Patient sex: M
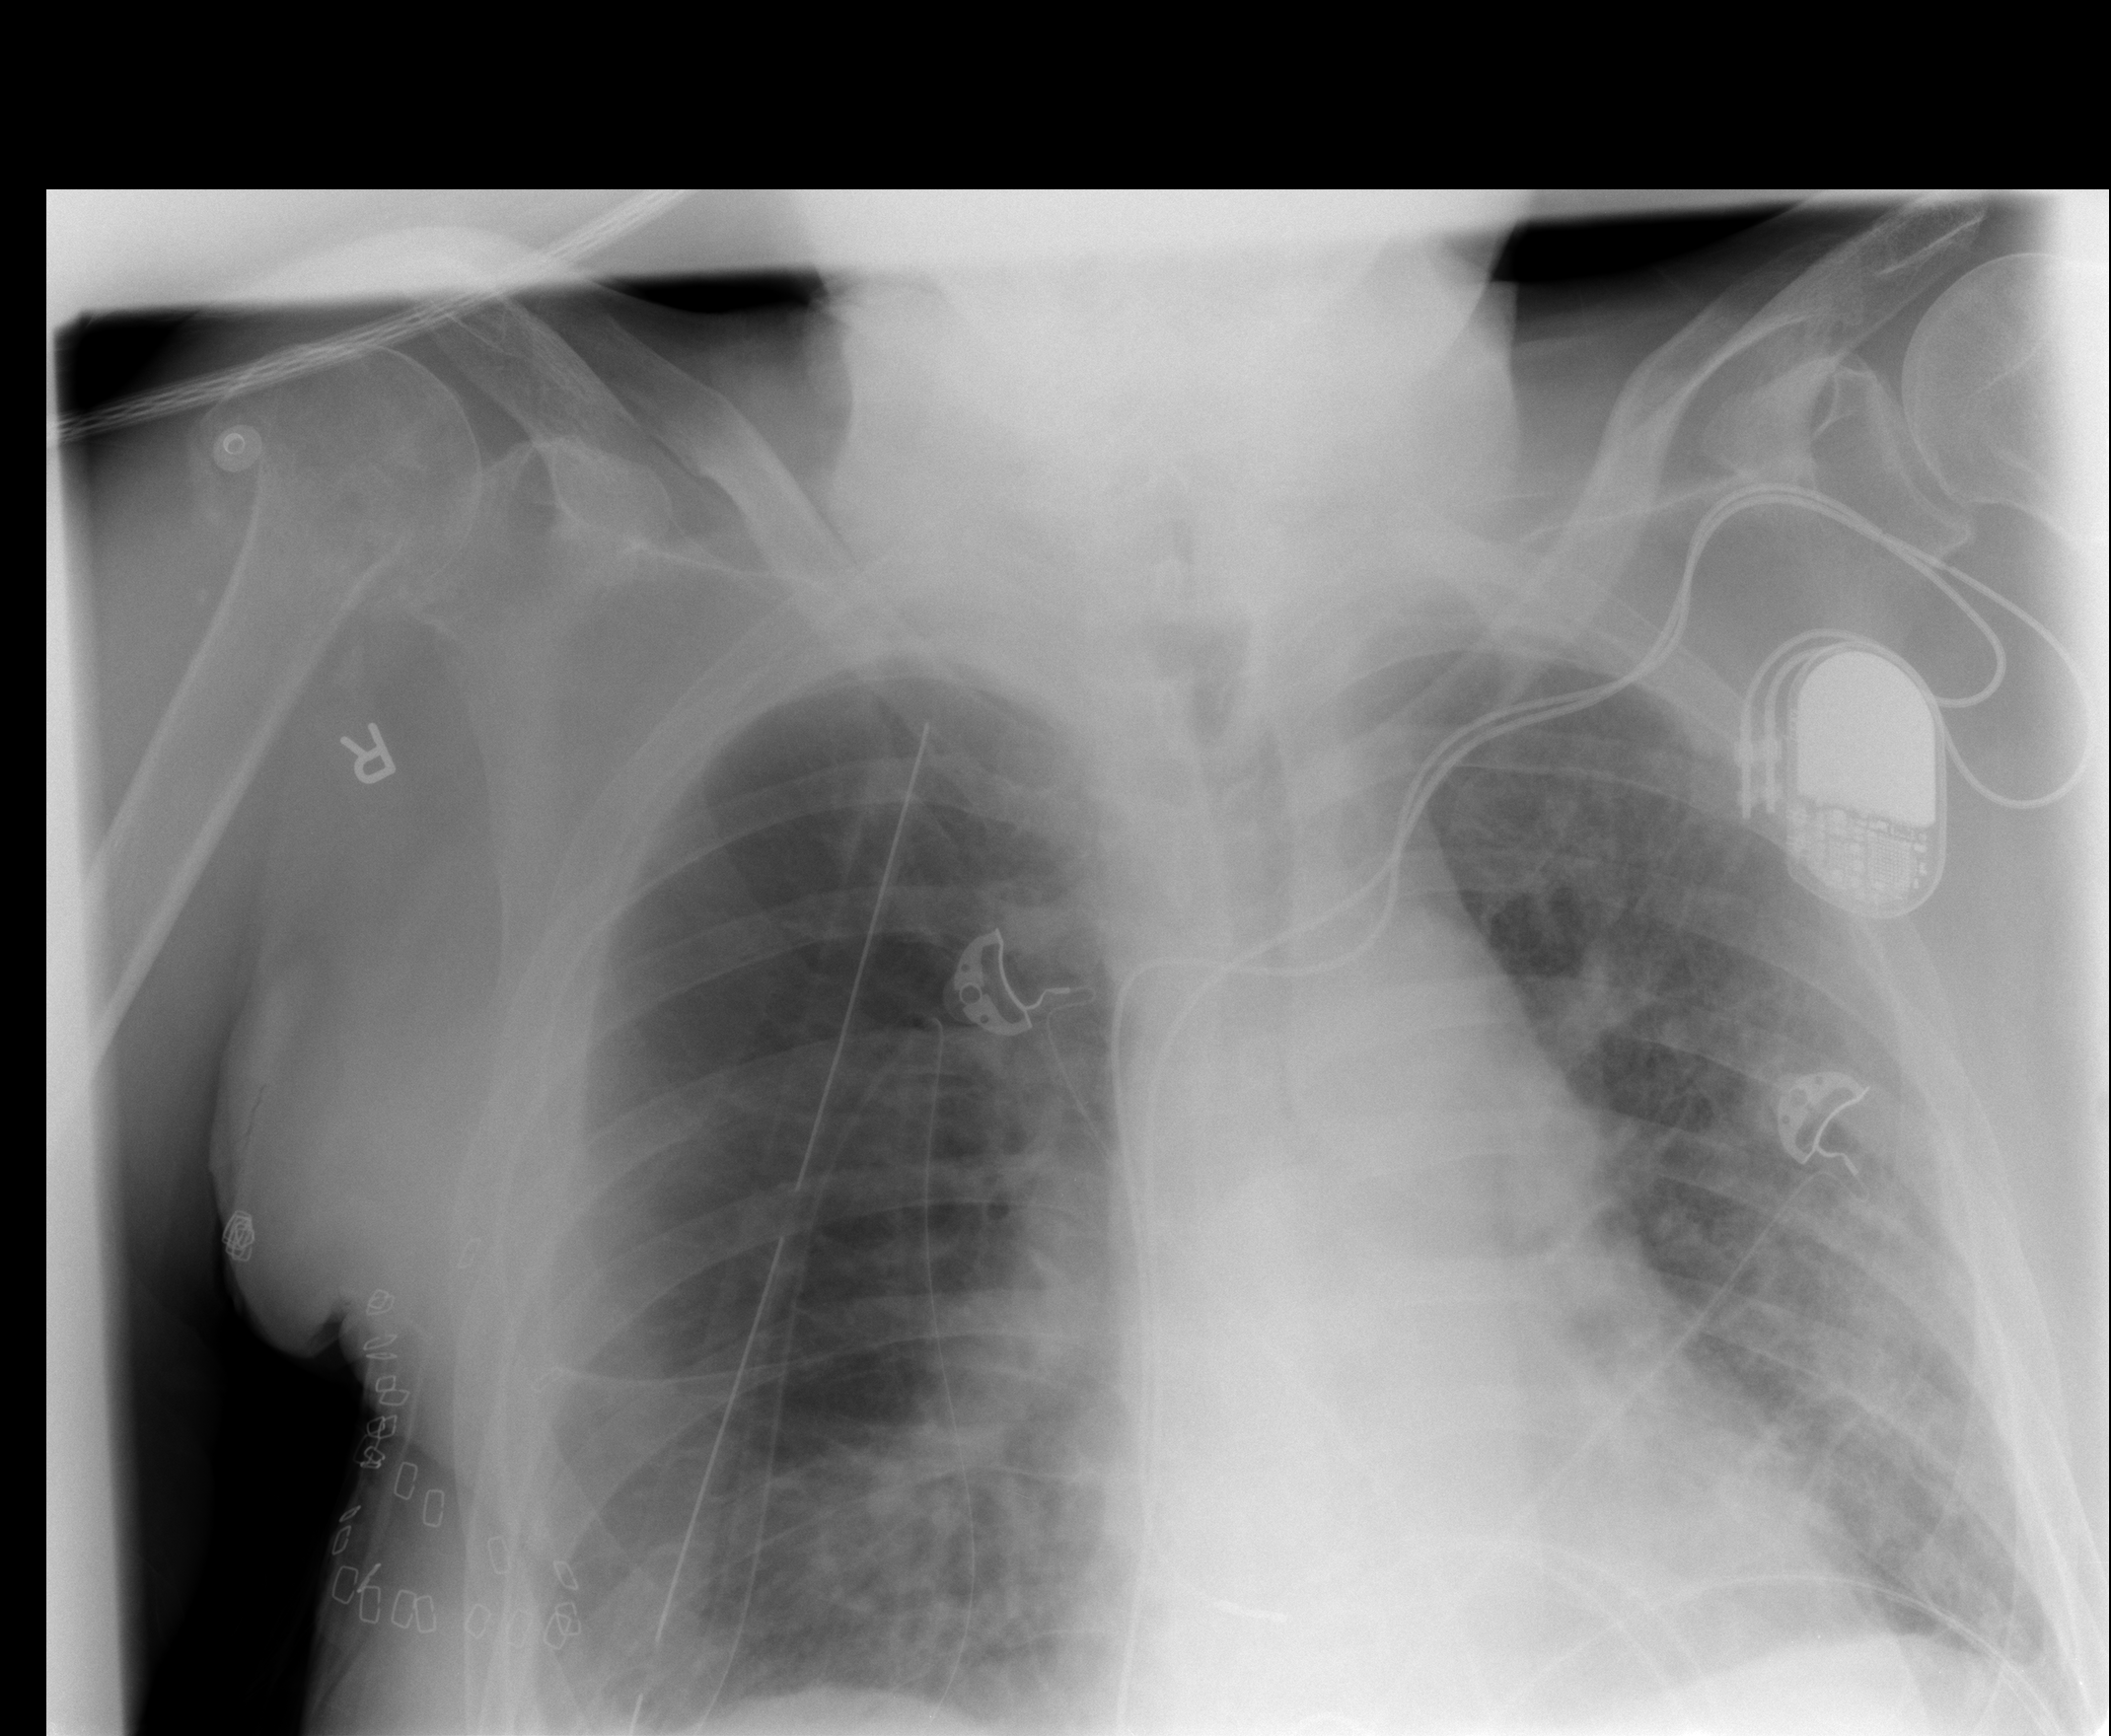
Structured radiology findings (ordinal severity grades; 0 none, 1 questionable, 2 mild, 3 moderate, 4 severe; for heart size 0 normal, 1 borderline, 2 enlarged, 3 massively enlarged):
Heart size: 1
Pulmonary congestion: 2
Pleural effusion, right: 2
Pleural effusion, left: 2
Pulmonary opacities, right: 2
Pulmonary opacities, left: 3
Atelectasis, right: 2
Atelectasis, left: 2